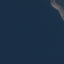
Land use / land cover: SeaLake